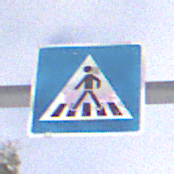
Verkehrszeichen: FussgaengerueberwegRechts
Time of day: MorningAfternoon
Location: Outdoor (Nature)
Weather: PartlyCloudy
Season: Winter
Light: Natural